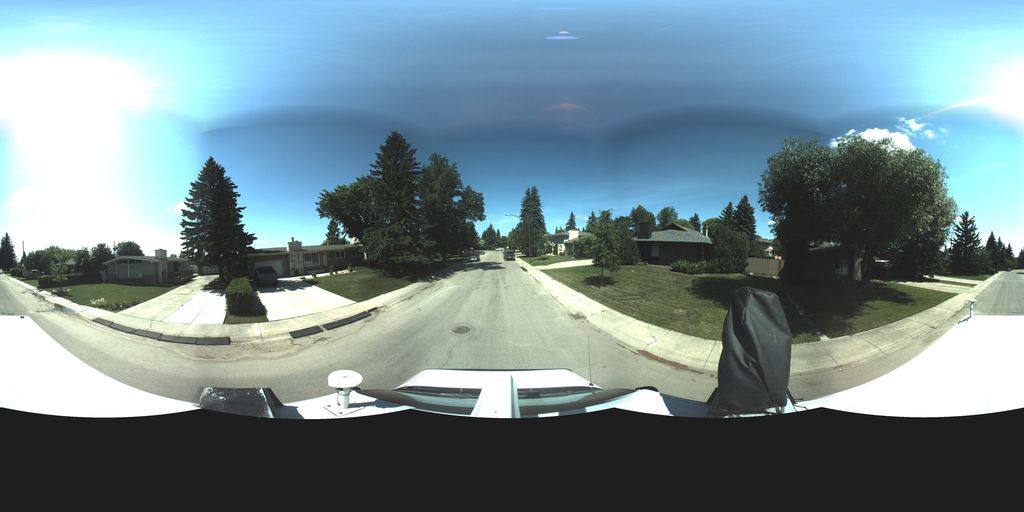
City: saskatoon